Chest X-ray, PA view. Patient: 50 years old, sex F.
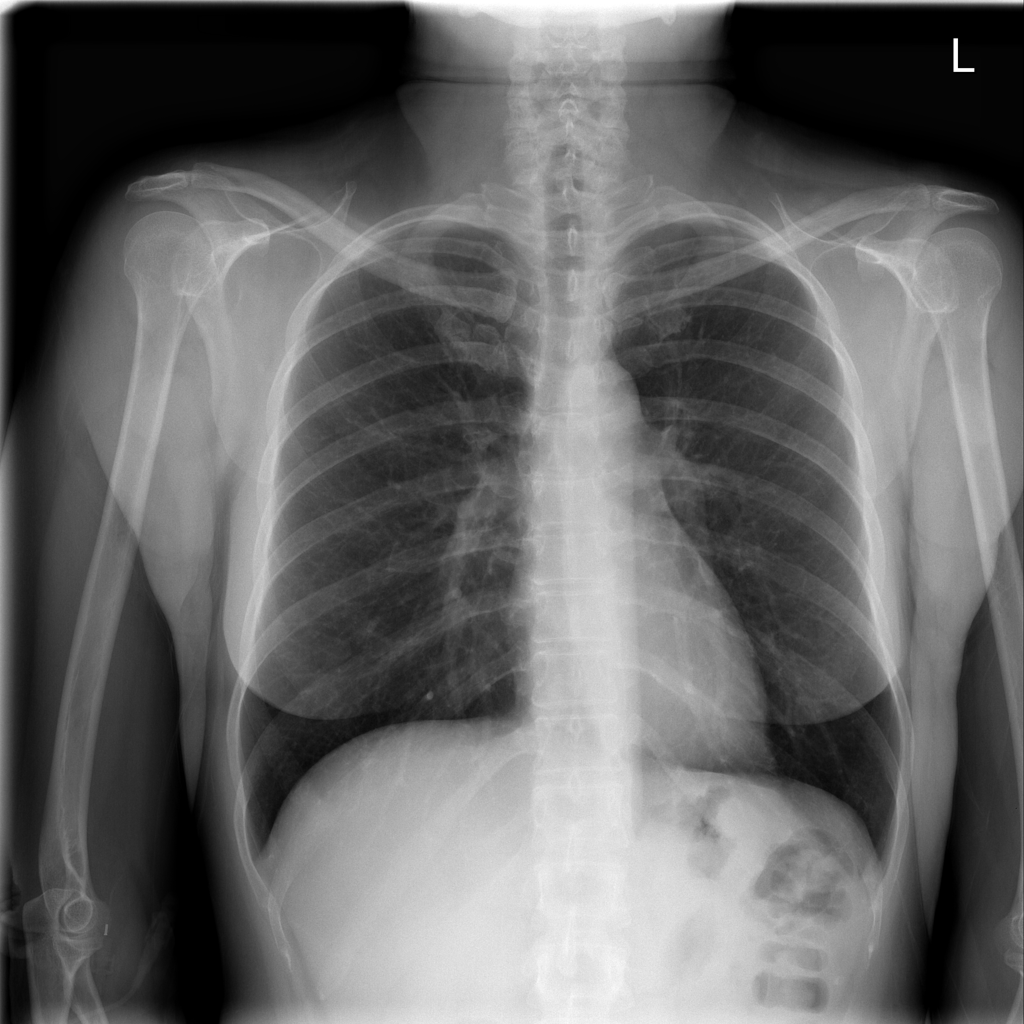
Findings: No Finding